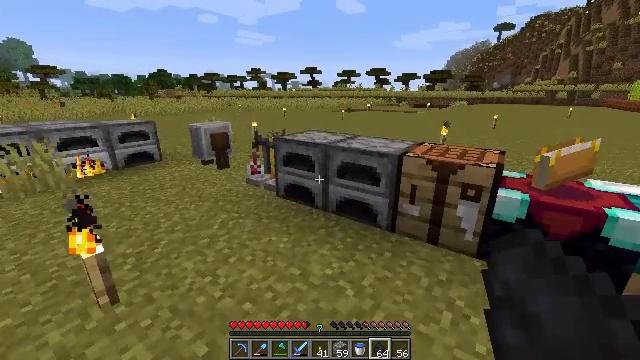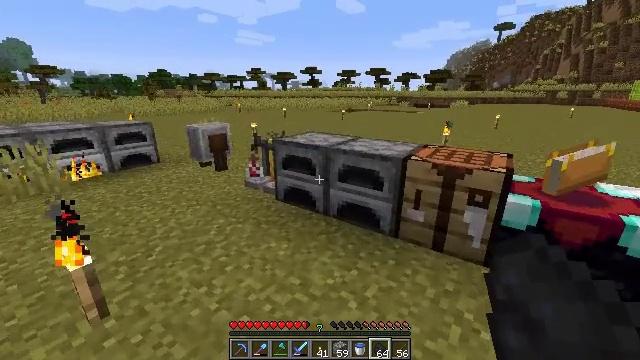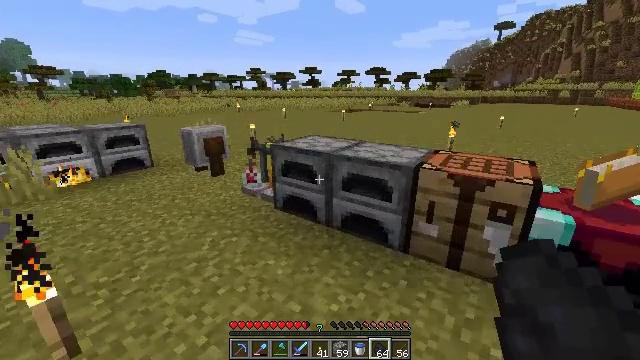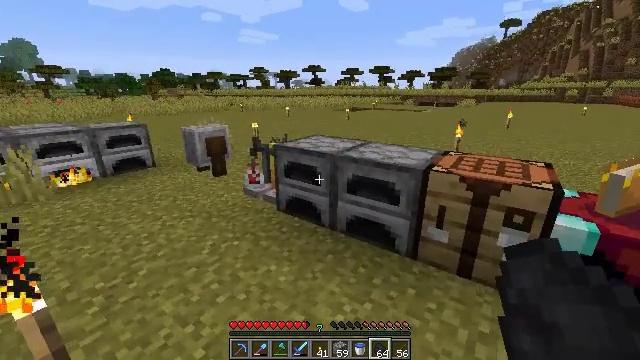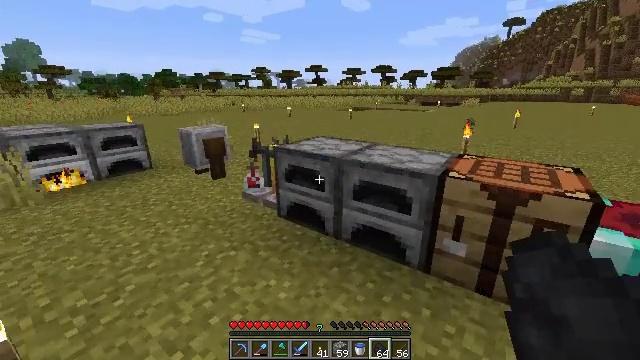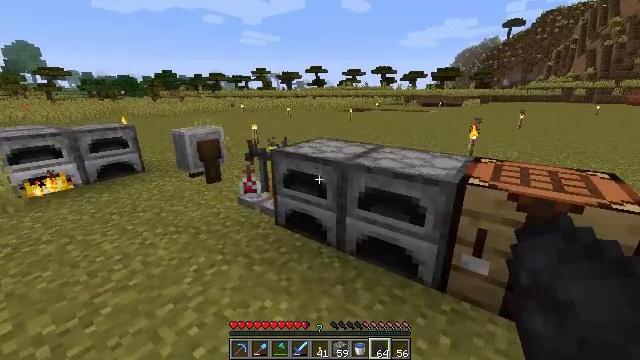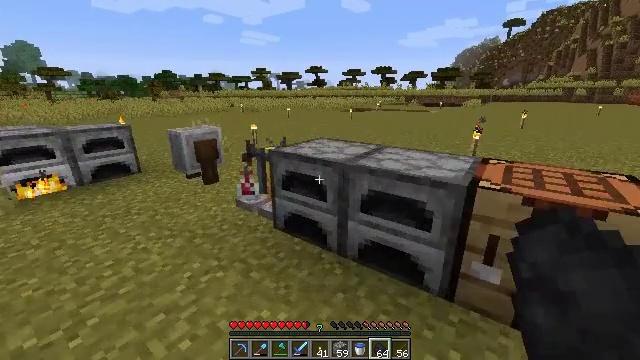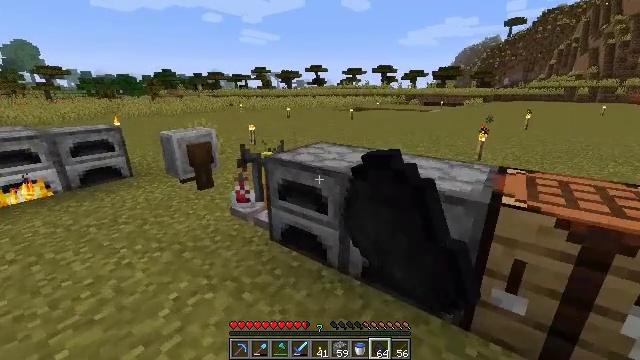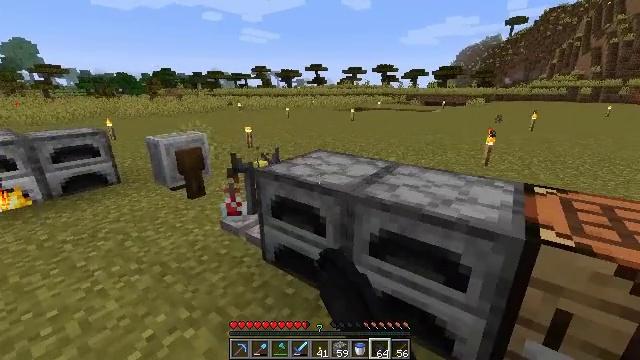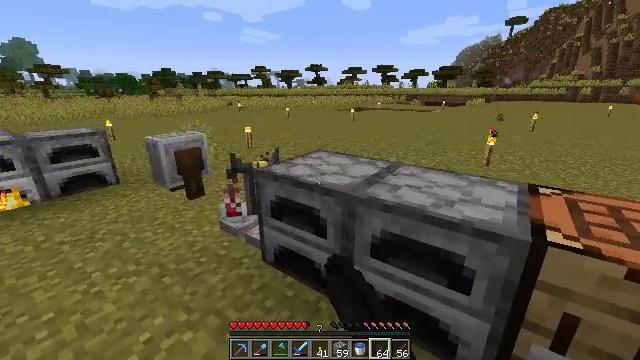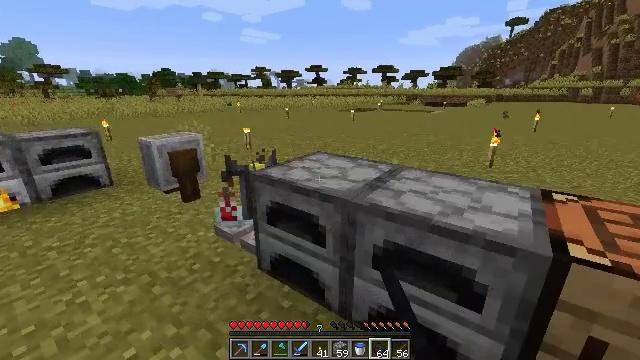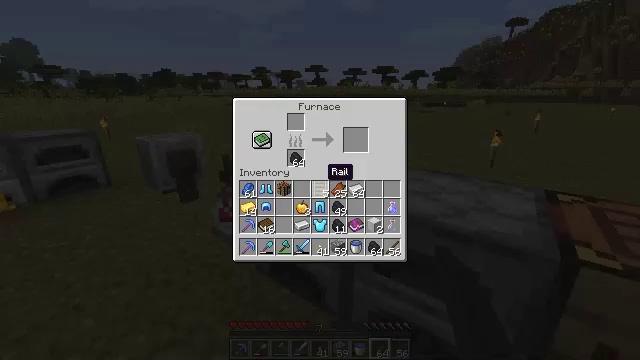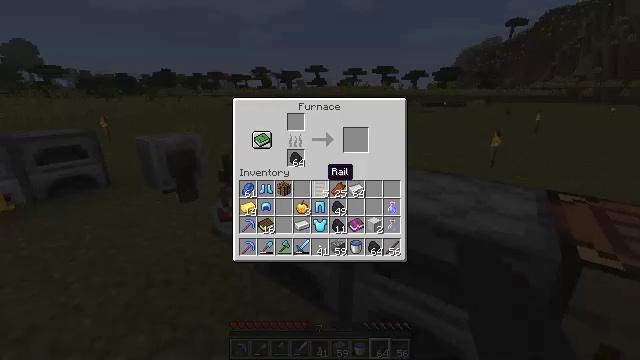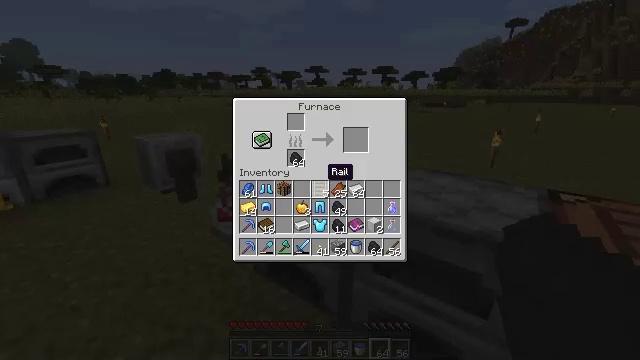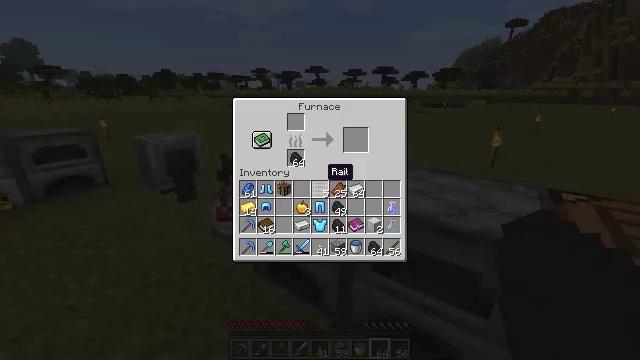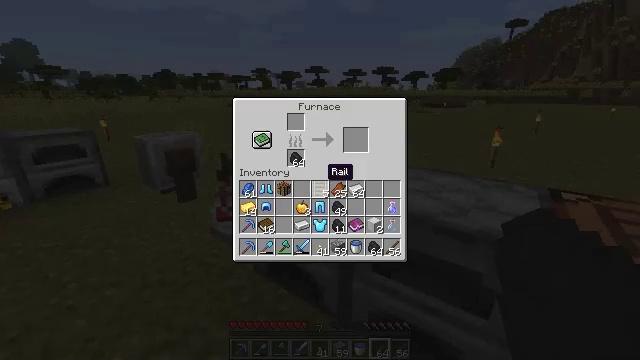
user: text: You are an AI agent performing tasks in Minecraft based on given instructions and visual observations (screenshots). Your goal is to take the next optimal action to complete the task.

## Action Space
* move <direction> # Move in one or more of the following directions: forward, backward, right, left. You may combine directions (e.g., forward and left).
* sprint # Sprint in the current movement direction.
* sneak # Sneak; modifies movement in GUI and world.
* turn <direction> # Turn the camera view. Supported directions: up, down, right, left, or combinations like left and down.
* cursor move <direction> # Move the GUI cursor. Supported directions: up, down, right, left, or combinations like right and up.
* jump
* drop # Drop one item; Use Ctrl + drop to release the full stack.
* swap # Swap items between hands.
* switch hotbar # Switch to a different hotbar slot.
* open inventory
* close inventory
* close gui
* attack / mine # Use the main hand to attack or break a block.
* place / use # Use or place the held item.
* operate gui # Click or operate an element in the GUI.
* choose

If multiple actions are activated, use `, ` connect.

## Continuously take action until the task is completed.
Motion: motion action
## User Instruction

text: Take spider eye, mushroom, and sugar to craft a fermented spider eye.
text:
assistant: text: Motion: move forward
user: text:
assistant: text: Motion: move forward
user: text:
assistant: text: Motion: move forward
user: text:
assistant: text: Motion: move forward
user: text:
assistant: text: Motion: move forward
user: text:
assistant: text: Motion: move forward, use / place
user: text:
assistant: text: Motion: move forward, use / place
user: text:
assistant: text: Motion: move forward, use / place
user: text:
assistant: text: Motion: use / place
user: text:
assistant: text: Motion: no_op
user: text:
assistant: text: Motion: no_op
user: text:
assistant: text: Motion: no_op
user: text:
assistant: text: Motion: no_op
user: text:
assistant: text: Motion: no_op
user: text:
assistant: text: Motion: no_op
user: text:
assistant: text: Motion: no_op
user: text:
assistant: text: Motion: no_op
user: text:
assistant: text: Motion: no_op
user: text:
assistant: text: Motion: cursor move right
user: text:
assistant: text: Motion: cursor move right
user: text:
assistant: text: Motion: cursor move right and up
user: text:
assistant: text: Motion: cursor move right and up
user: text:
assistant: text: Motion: cursor move right
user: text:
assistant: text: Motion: no_op
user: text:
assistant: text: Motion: no_op
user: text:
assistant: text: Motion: no_op
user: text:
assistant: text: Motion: no_op
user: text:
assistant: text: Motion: no_op
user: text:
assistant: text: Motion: cursor move left
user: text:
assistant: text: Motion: no_op